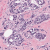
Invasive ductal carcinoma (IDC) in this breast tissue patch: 1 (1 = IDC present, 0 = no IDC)